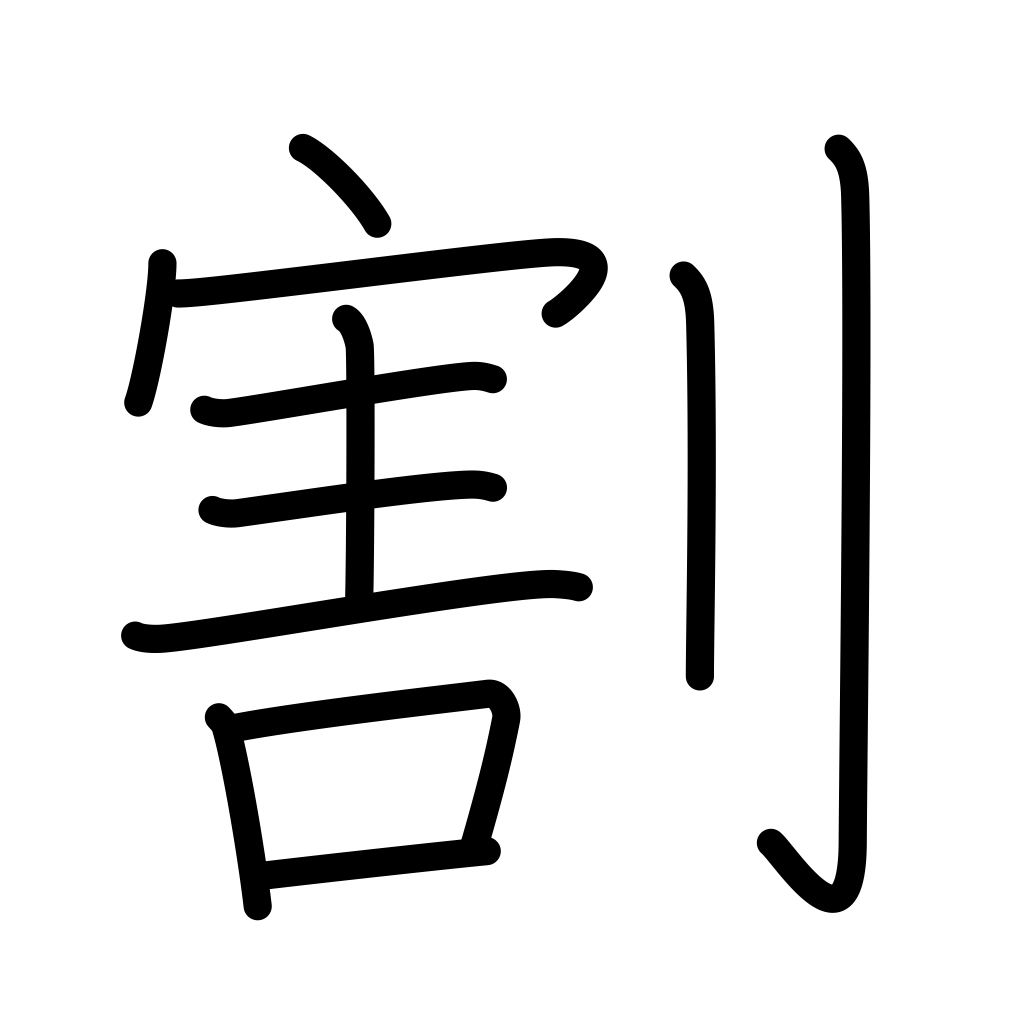
Meaning: proportion, comparatively, divide, cut, separate, split